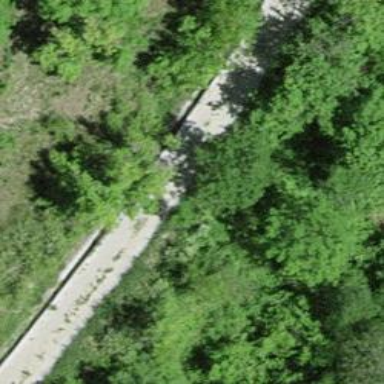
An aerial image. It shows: Track road with ground surface.